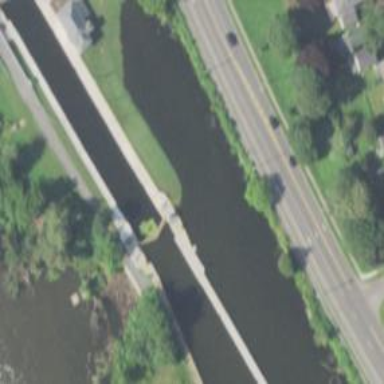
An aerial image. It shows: Lock gate on waterway.